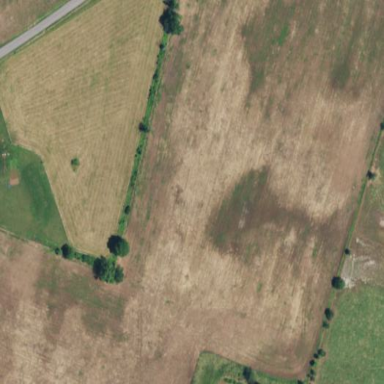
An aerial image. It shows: Agricultural meadow.